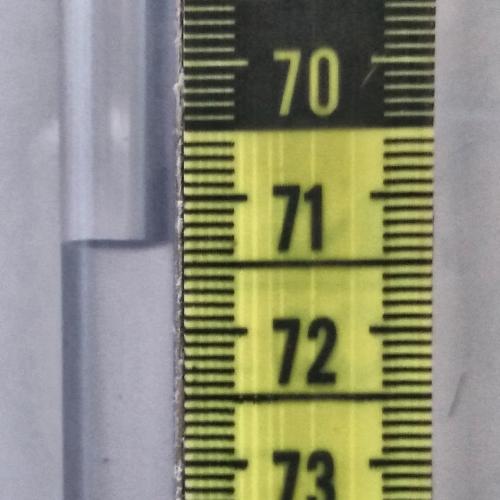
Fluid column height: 71.3 cm